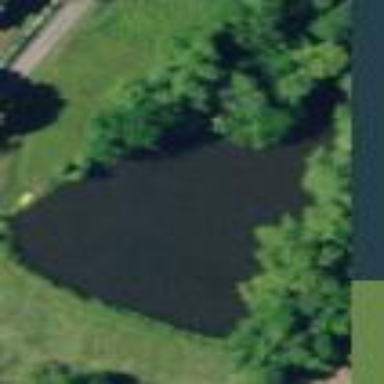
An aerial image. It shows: Peaceful pond surrounded by nature.